Field crop: maize
Growth stage: 2
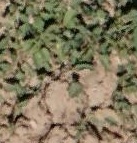
Species: convolvulus